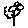
Label: flower